Interaction volume radius: 5 \u00c5
Interaction volume height: 25 \u00c5
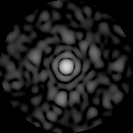
Disorder parameter: 0.849